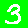
Digit: 3